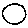
Label: circle